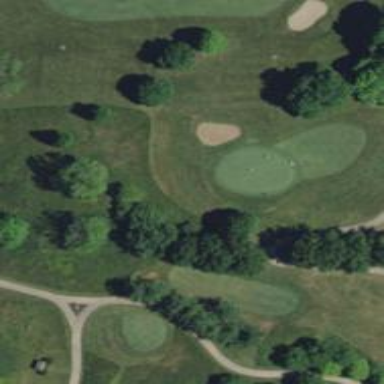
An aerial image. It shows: Golf hole.